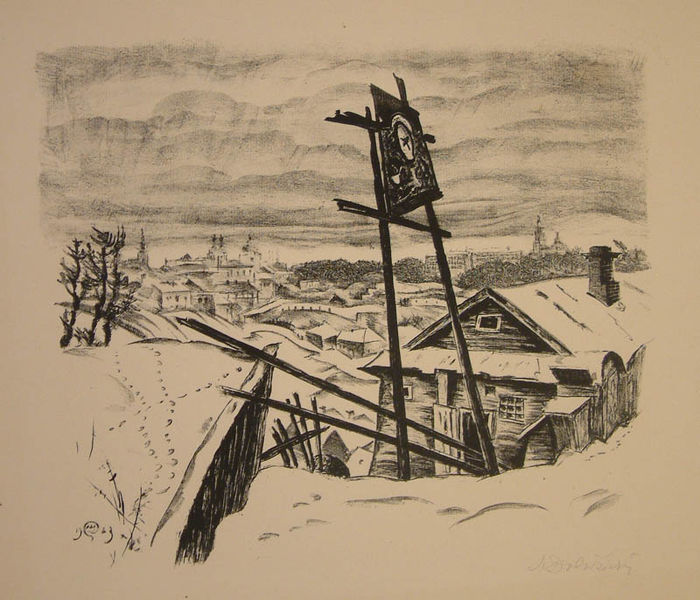
Titel: Vitebsk, the Sign, Vitebsk, the Sign
Künstler: Mstislav Dobuzhinskii (Doboujinsky)
Standort: Amherst (Massachusetts, USA)
Institution: Mead Art Museum, Amherst College
Schlagwörter: church, white, window, black, grey, windows, print, wood, cloud, clouds, sky, tree, building, hill, house, landscape, houses, roof, sun, trees, village, snow, winter, drawing, paper, black and white, castle, animals, etching, sketch, leaning, cloudy, wind, clock, door, flag, bridge, fence, town, valley, city, ink, rain, hut, farm, shack, coal, charcoal, lithograph, chimney, cold, barn, sign, overcast, posts, tracks, scenery, traces, footprints, hilll, n, animal tracks, outhouse, clouds\, abandoned, trace, izba